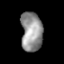
Tissue: lung
Cell type: Others
Senescence score: 0.1805
Nuclear area (px): 830
Mean DAPI intensity: 146.733